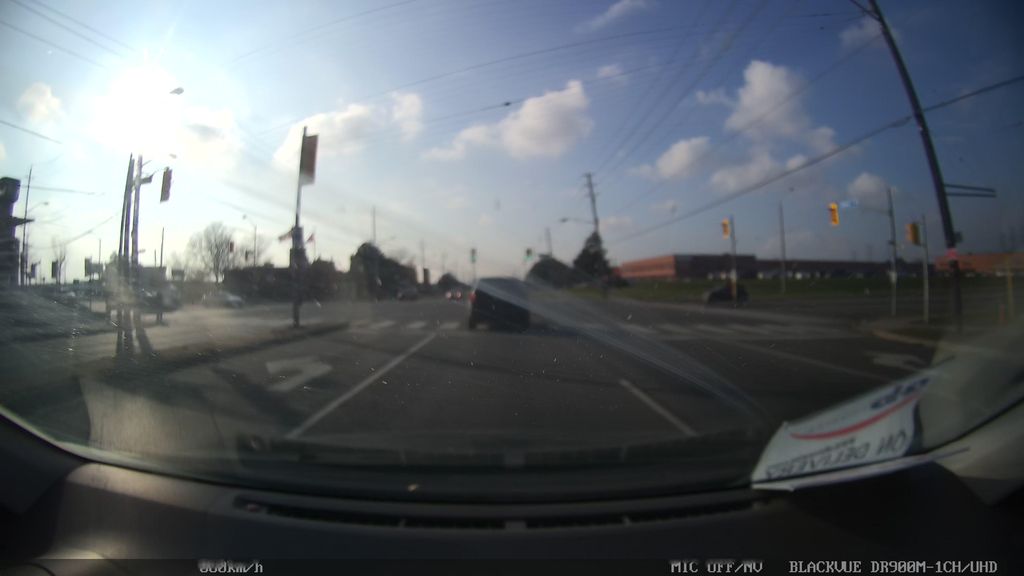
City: toronto